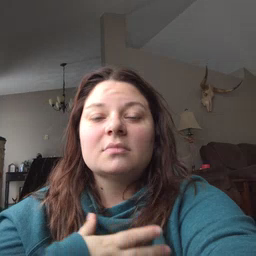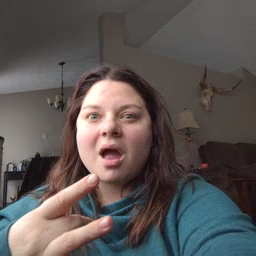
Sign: like